Lunar surface albedo tile
Center latitude: 20.875
Center longitude: -29.36
Resolution (meters per pixel, mean): 157.38
Tile area (km^2): 25464
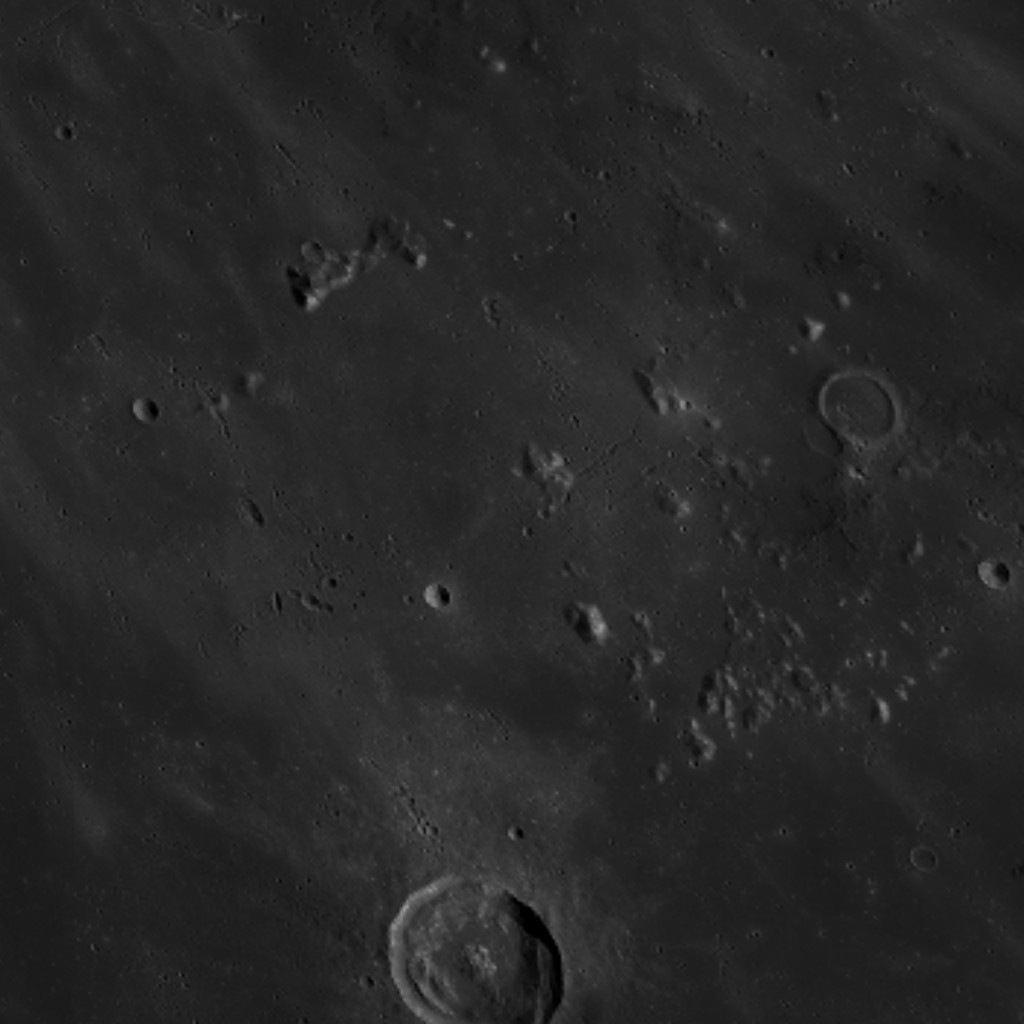